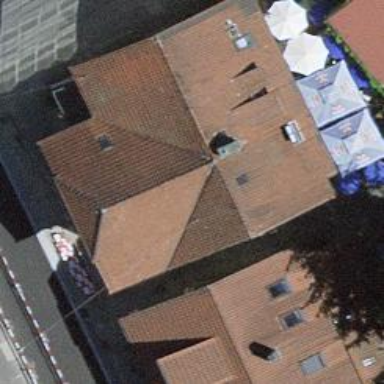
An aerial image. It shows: Restaurant.